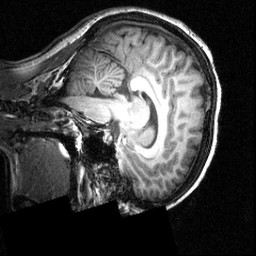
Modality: T1w
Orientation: sagittal
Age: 16
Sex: female
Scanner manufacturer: siemens
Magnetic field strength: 3.951 T
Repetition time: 1.5 s
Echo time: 0.00335 s